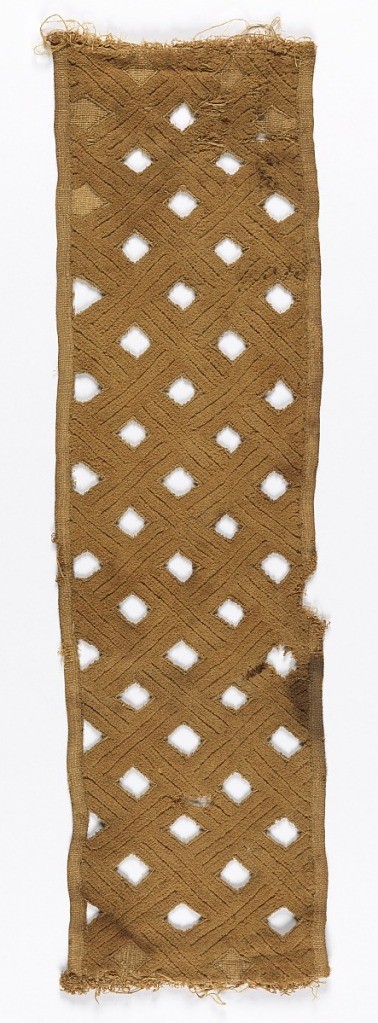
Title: Panel
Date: late 19th century
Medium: raffia Technique: plain weave embroidered with pile stitches, cutwork
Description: Panel of undyed woven raffia with pile embroidery.  Regular lattice pattern of three pile stripes; diamond-shaped centers cut out to make open trellis effect.  Long edges hemmed, short edges unfinished.